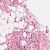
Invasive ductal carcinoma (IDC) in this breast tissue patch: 0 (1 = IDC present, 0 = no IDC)